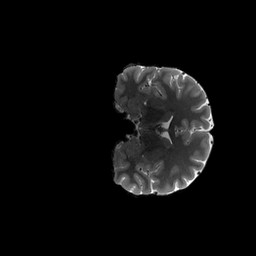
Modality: T2w
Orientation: coronal
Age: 25
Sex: female
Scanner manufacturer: siemens
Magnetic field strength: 3 T
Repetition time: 3.2 s
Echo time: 0.564 s